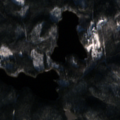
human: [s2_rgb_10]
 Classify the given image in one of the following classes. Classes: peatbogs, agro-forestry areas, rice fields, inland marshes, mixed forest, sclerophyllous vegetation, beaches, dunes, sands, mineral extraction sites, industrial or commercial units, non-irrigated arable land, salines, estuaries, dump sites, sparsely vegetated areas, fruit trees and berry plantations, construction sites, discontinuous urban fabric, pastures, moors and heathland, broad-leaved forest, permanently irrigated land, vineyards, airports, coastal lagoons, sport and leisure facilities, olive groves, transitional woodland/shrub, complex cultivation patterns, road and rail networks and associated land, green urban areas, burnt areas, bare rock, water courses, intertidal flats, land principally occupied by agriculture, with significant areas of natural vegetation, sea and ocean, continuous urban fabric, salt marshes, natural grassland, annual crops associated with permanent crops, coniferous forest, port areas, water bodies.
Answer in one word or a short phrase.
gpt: coniferous forest, mixed forest